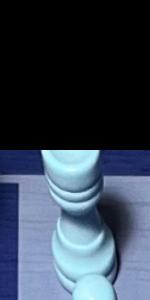
Label: Rook_White